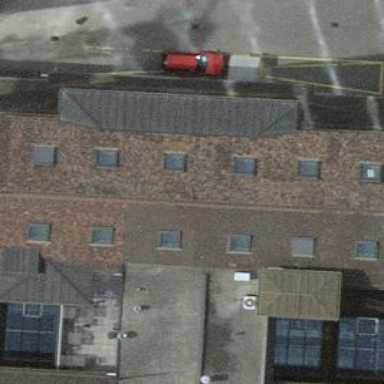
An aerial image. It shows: Building with gabled roof made of roof tiles.